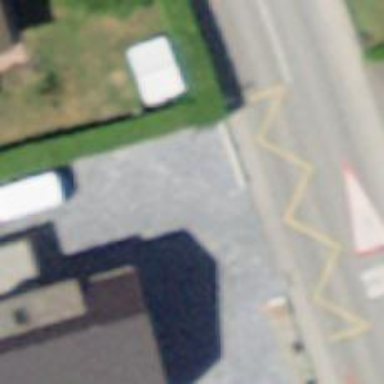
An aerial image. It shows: Bus stop with platform for public transport.